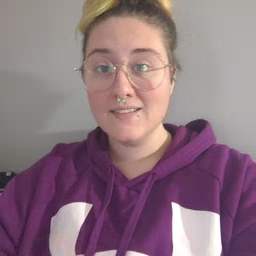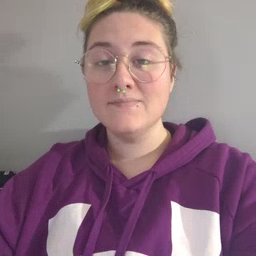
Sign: nap